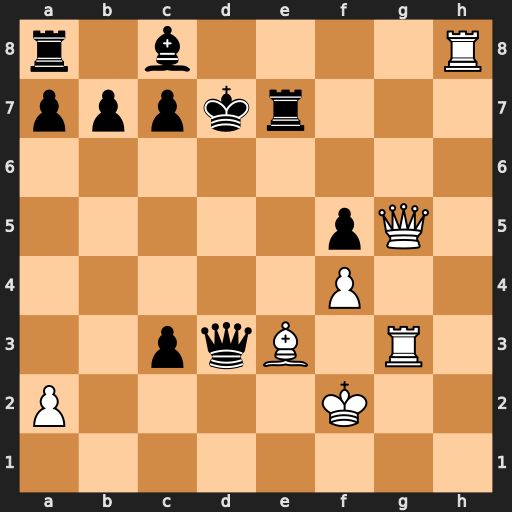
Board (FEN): r1b4R/pppkr3/8/5pQ1/5P2/2pqB1R1/P4K2/8
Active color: w
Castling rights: -
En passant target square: -
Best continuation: Qxe7+ Kxe7 Bc5+